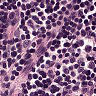
Metastatic tissue present: no